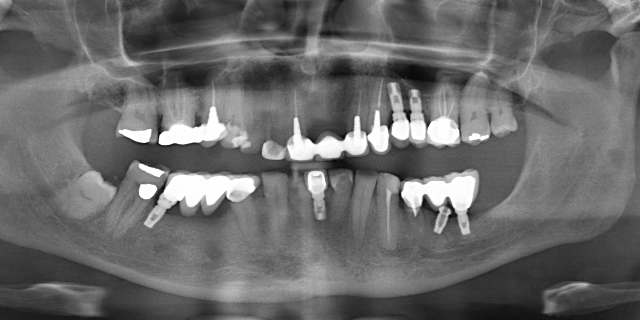
adult